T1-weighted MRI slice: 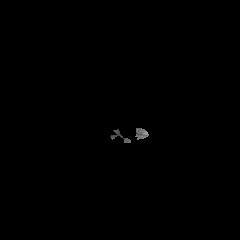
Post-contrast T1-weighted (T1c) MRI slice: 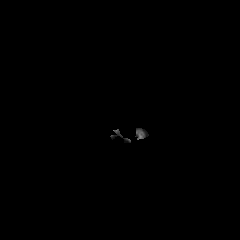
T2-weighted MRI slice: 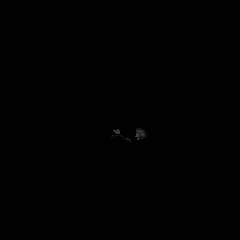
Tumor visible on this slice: no